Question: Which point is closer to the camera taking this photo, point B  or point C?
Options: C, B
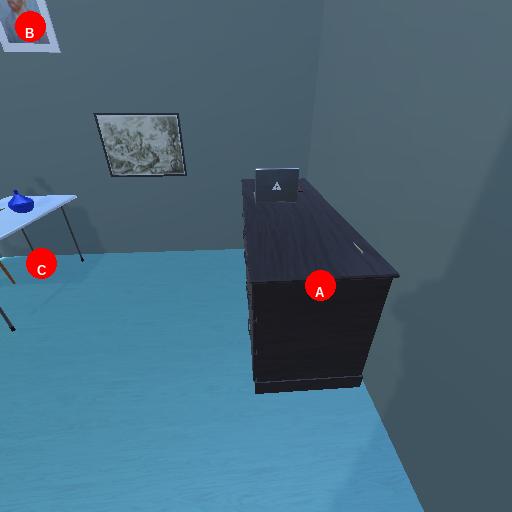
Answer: C